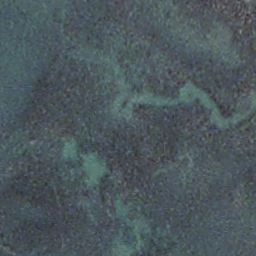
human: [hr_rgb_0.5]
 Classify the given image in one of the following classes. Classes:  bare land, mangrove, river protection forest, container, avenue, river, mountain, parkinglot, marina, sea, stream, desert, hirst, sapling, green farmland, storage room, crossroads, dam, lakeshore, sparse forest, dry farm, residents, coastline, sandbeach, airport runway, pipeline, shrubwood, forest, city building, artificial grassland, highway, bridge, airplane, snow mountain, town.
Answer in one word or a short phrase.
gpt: stream